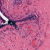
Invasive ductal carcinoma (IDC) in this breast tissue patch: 0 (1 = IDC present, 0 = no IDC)